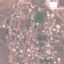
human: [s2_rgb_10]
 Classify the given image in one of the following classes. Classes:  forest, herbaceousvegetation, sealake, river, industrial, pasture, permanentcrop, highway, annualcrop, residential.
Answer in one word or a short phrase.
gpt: Residential